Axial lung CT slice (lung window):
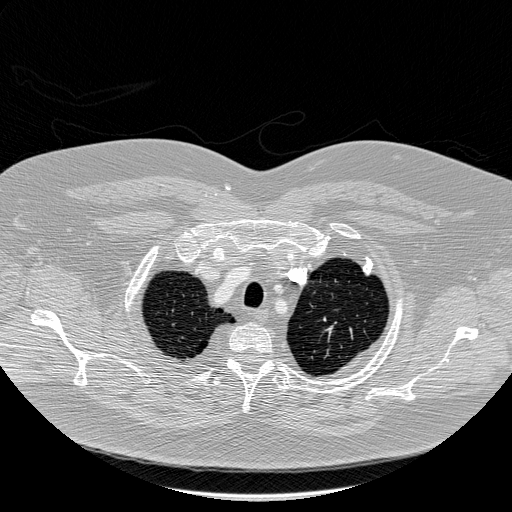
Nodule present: no